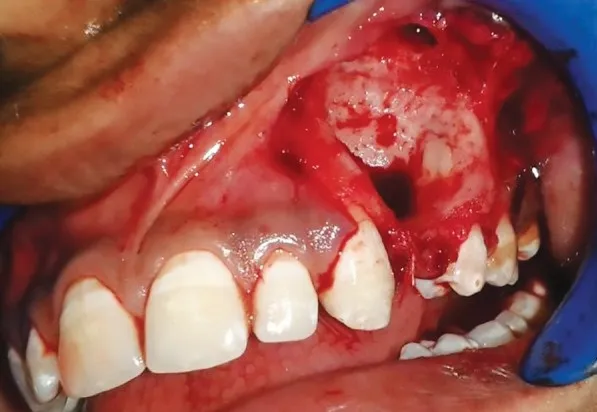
Enucleated cyst.
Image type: medical_photograph (other_medical_photograph)